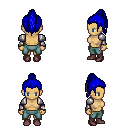
a pixel art fantasy rpg character, female body template, human, tanned skin, steel arm armor, teal pants, blue long topknot hairstyle, bracelets, maroon shoes, four views (front, back, left, right), 2x2 character sprite sheet, small pixel art, hard edges, no anti-aliasing